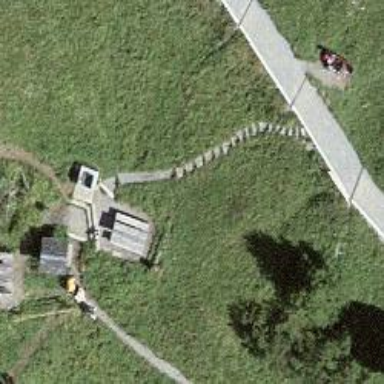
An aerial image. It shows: Picnic table located in leisure land area.